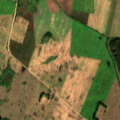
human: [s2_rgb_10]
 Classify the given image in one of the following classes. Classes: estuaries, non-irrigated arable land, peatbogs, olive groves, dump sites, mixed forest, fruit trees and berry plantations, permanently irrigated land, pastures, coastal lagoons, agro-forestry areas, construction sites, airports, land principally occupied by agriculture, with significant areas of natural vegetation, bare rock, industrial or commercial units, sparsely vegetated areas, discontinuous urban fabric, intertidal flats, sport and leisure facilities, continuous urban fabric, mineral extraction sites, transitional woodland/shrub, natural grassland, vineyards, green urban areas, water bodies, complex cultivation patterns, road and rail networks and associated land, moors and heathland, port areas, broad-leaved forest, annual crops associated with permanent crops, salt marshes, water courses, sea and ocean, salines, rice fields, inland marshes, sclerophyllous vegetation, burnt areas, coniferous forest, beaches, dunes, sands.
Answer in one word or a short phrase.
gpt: non-irrigated arable land, transitional woodland/shrub